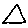
Label: triangle